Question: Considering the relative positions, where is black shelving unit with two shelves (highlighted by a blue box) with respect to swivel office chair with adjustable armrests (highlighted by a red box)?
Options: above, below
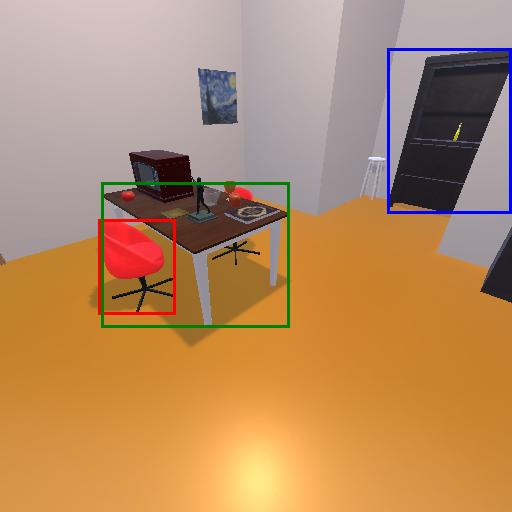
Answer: above